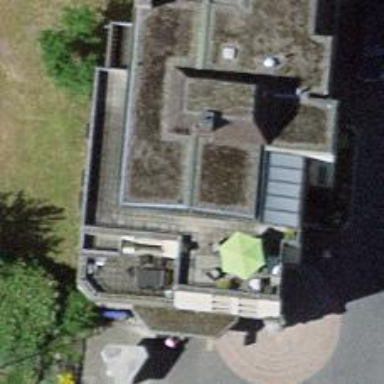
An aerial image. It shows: Village town hall.